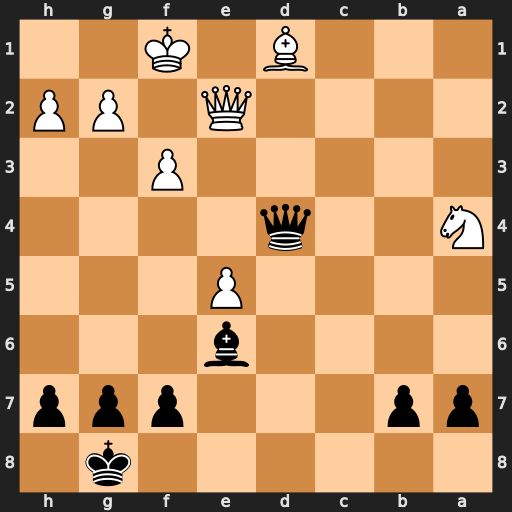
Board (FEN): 6k1/pp3ppp/4b3/4P3/N2q4/5P2/4Q1PP/3B1K2
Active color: b
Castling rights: -
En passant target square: -
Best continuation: Bc4 Qxc4 Qxc4+